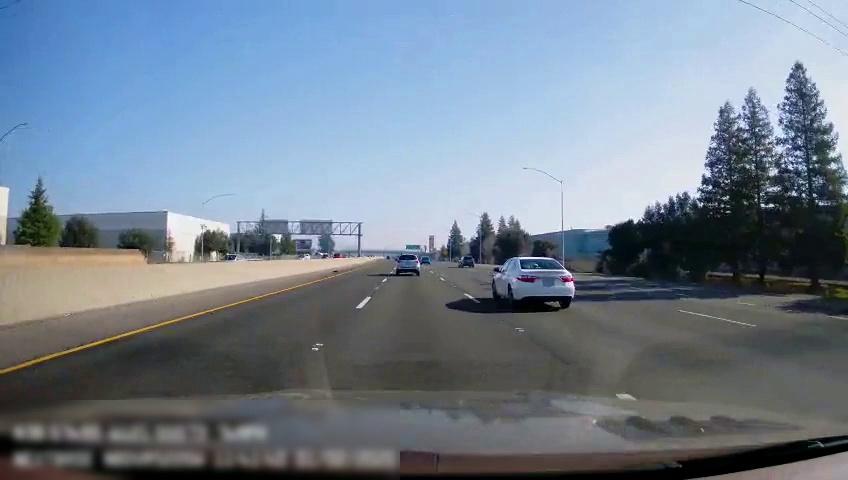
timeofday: Day
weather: Sunny
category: Vehicles | Car
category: Drivable Space
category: Vehicles | SUV
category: Vehicles | Car
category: Vehicles | Car
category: Vehicles | SUV
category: Lanes | Current Lane
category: Lanes | Current Lane
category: Lanes | Current Lane
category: Lanes | Alternate Lane
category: Lanes | Alternate Lane
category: Traffic | Signs
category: Traffic | Signs
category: Traffic | Signs